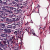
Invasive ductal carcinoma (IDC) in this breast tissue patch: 1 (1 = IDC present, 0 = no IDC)